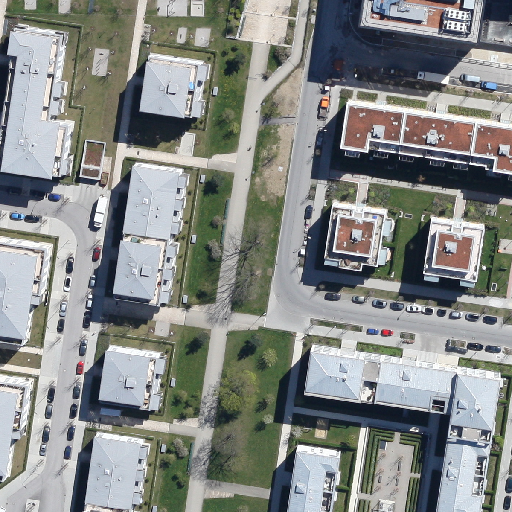
Referring expression: van